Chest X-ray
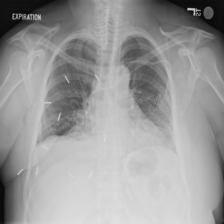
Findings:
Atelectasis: negative
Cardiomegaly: negative
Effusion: positive
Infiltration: negative
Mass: negative
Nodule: negative
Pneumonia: negative
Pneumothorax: negative
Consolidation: negative
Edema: negative
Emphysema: negative
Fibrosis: negative
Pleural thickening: negative
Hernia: negative